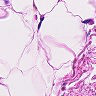
Metastatic tissue present: no